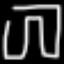
Label: pants